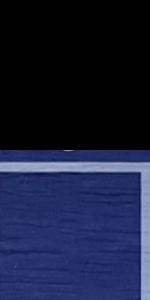
Label: Empty